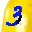
Label: 3